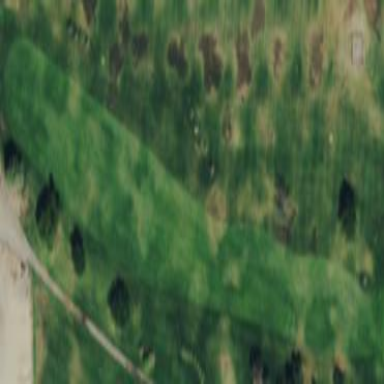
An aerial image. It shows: Grassy area designated as golf fairway.